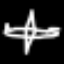
Label: airplane